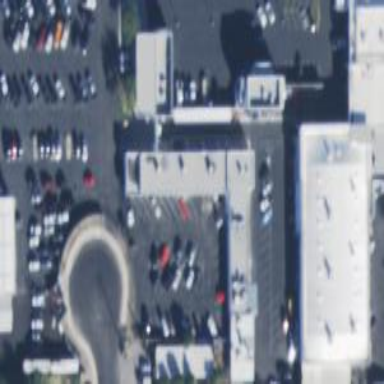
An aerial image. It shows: Car shop building.